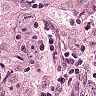
Metastatic tissue present: yes